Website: bh-photo
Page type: cart
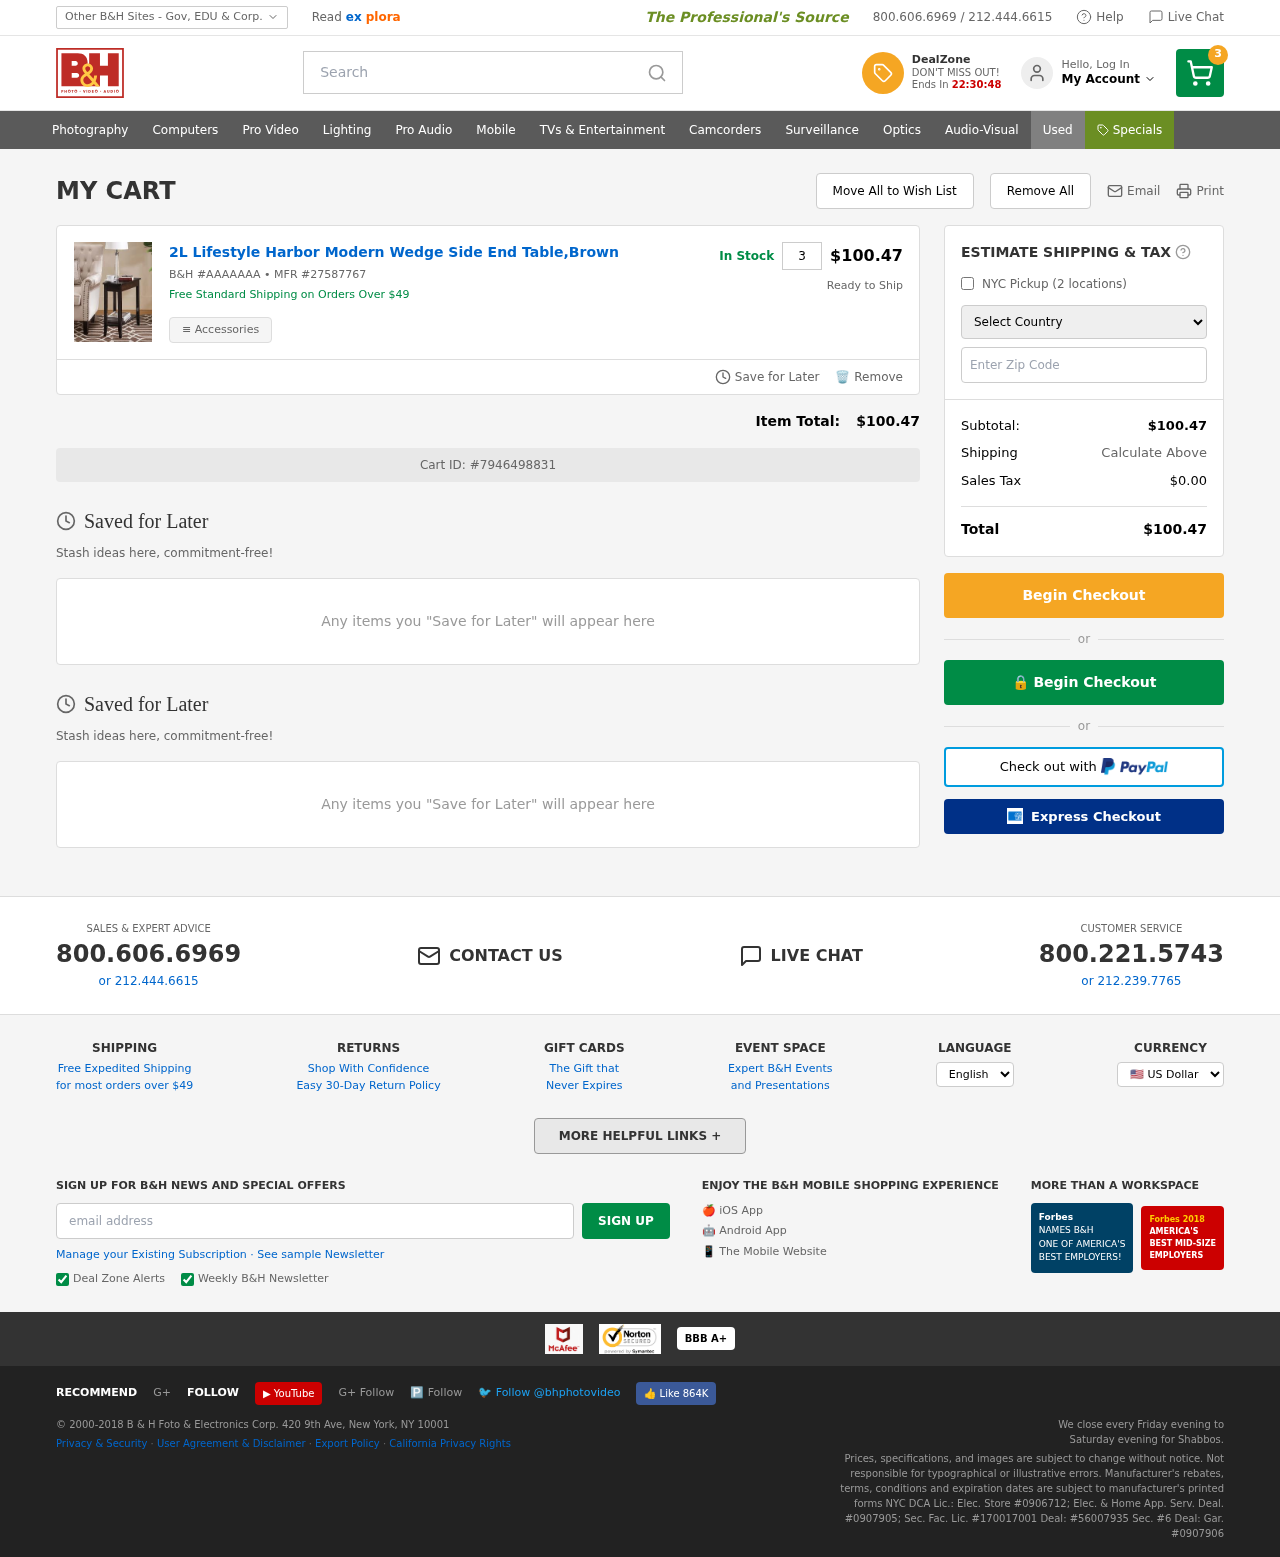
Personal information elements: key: PII_COUNTRY
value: United States
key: PII_EMAIL
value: yvonne.vasquez@yahoo.com
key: PII_POSTCODE
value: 65448
Product elements: key: PRODUCT1_NAME
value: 2L Lifestyle Harbor Modern Wedge Side End Table,Brown
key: PRODUCT1_QUANTITY
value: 3
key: PRODUCT1_SKU
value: AAAAAAA
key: PRODUCT1_MFR
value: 27587767
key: PRODUCT1_SUBTOTAL
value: $100.47
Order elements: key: ORDER_NUM_ITEMS
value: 3
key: ORDER_SUBTOTAL
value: $100.47
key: ORDER_ID
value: #7946498831
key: ORDER_TAX
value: $0.00
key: ORDER_TOTAL
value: $100.47
Search elements: key: HEADER_SEARCH
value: Search